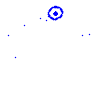
Particle: proton